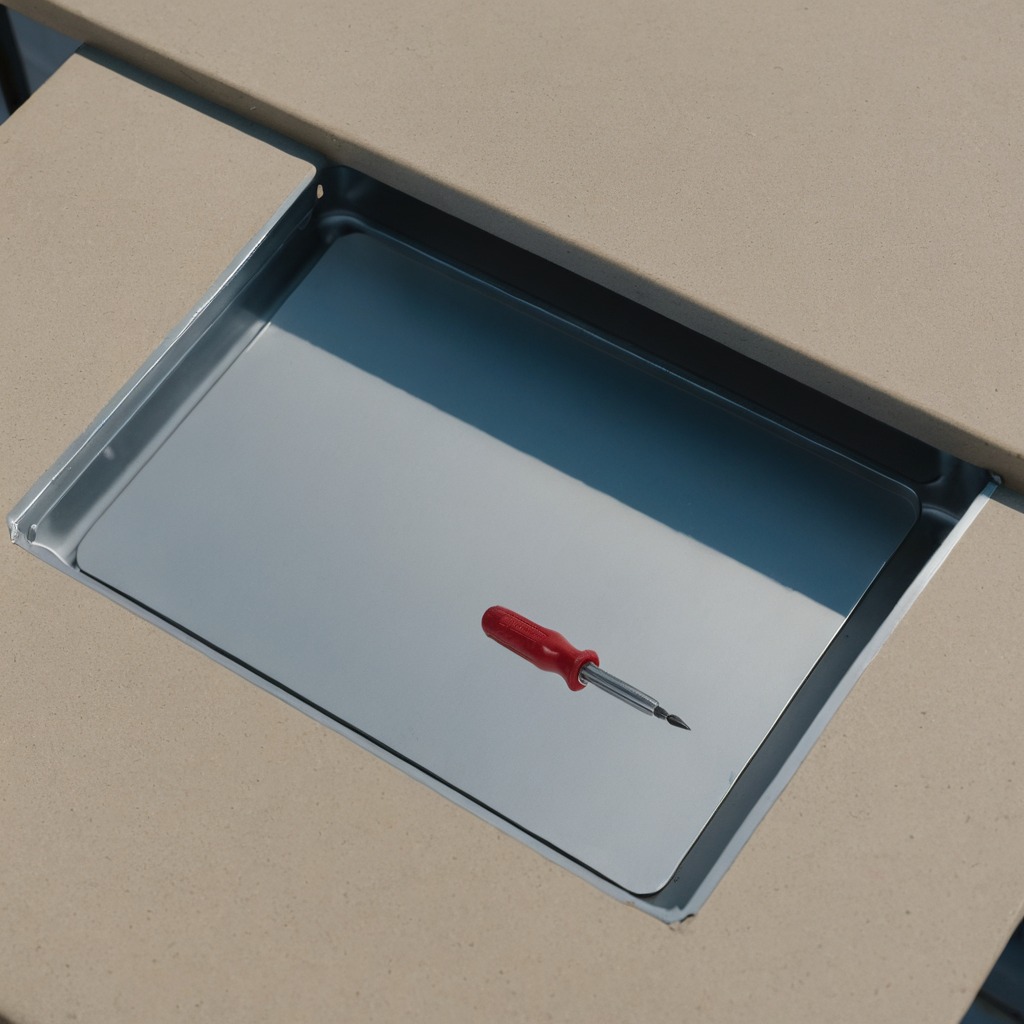
A screwdriver is lying on the clean utility table in a temporary outdoor tool station textured surface afternoon light completely empty no clutter no objects on or around the table